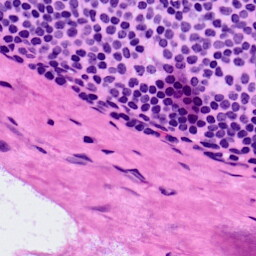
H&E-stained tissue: LymphNode